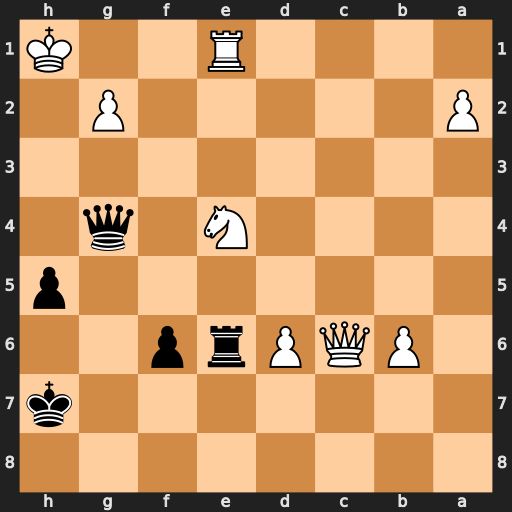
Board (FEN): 8/7k/1PQPrp2/7p/4N1q1/8/P5P1/4R2K
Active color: b
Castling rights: -
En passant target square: -
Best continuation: Qh4+ Kg1 Qxe1+